Field crop: maize
Growth stage: 1
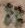
Species: chenopodium